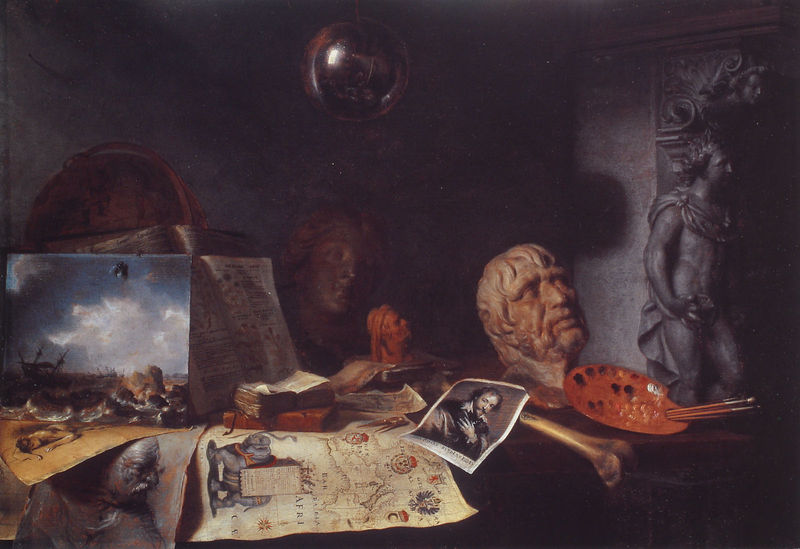
Titel: Ecke eines Malerateliers: Allegorie der Kunst
Künstler: Simon Luttichuys
Institution: Privatsammlung Teresa und John Heinz
Schlagwörter: blau, blätter, dunkel, gemälde, kopf, meer, wolken, köpfe, tisch, zeichnung, rot, wolke, malerei, wand, gesicht, bild, bildnis, spiegel, skulptur, statue, stilleben, stillleben, schiff, bilder, bücher, sturm, karten, büste, atelier, staffelei, bildhauerei, foto, knochen, vanitas, buch, kugel, kunst, künste, palette, pinsel, schnitzerei, karte, skulpturen, landkarte, büsten, globus, symbole, elefant, skultur, zeitschriften, oinsel, bücker, reiseandenken, reiseandenken eines malers